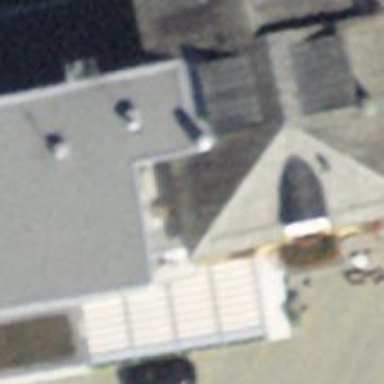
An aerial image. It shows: Restaurant.